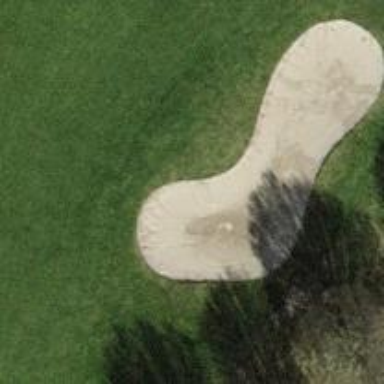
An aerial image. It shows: Golf bunker filled with natural sand.